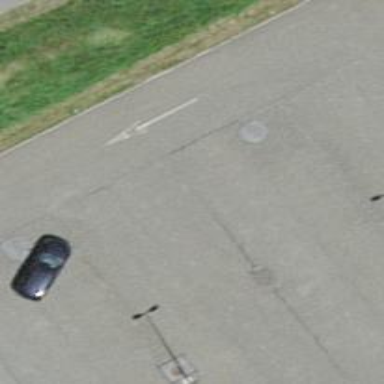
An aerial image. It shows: Road serving as parking aisle.